The plot shows how the frequency content of a bearing vibration signal evolves over time (STFT spectrogram). Based on the visible evidence, which condition applies: normal, inner_race, outer_race, ball?
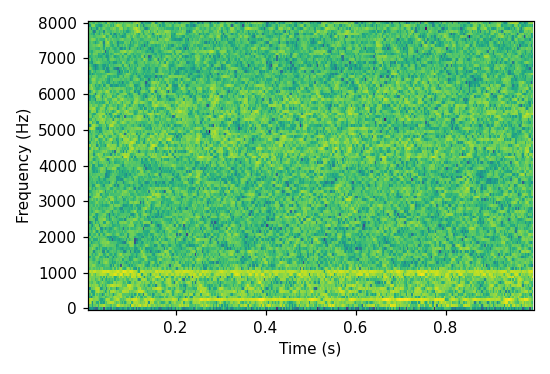
Answer: normal